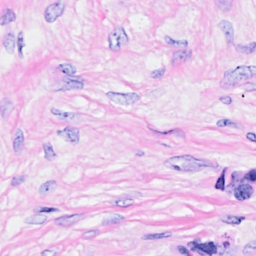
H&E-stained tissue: Breast